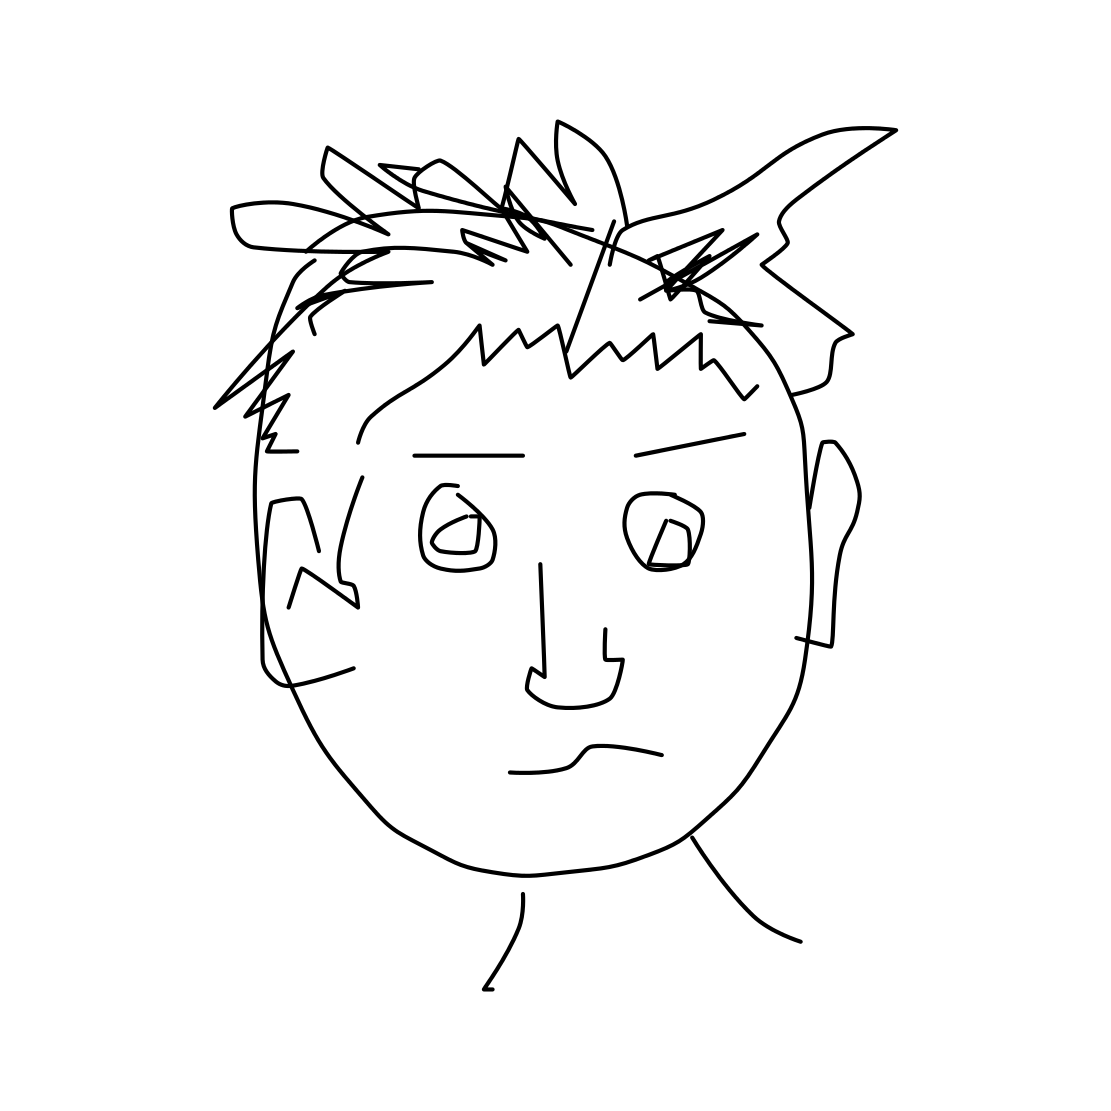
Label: head